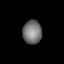
Tissue: lung
Cell type: Endothelial cells
Senescence score: 0.6146
Nuclear area (px): 440
Mean DAPI intensity: 115.895